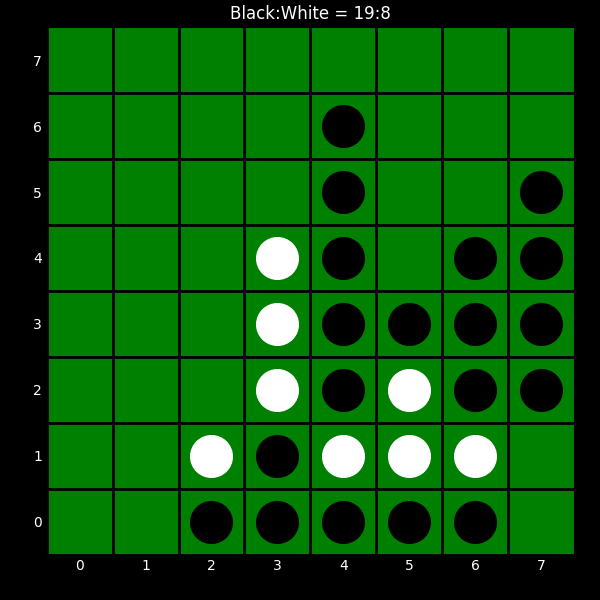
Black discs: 19
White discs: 8